Question: I'm working on a todo list in my current project.
I can display the todo list but when I click the checkbox to mark a task as complete I get this 'TypeError':

I've tried to use Google and Stack to find an answer but still can't figure out what it is I'm doing wrong. Why is 'toggleComplete' not a function?
'''
import { createSlice } from '@reduxjs/toolkit'
export const todosOne = createSlice({
name: 'todos',
initialState: [
{ id: 1, text: 'This is a todo item', complete: false },
{ id: 2, text: 'This is a todo item', complete: false },
{ id: 3, text: 'This is a todo item', complete: false },
{ id: 4, text: 'This is a todo item', complete: false },
{ id: 5, text: 'This is a todo item', complete: false },
],
toggleComplete: (store, action) => {
const checkedItem = store.items.find(item => item.id === action.payload)
if (checkedItem) {
checkedItem.complete = !checkedItem.complete
}
}
})
'''
'''
import React from 'react'
import styled from 'styled-components'
import { useSelector, useDispatch } from 'react-redux'
import { todosOne } from '../Reducers/todosOne'
export const TodoListOne = () => {
const dispatch = useDispatch();
const items = useSelector(store => store.todos);
const onChecked = complete => {
dispatch(todosOne.actions.toggleComplete(complete))
}
return (
<>
{items.map(todos => (
<TodoContainer key={todos.id}>
<List>
<label>
<input type="checkbox"
checked={todos.complete}
onChange={() => onChecked(todos.id)}
/>
</label>
</List>
<TodoText>{todos.text}</TodoText>
</TodoContainer>
))}
</>
)
}
'''
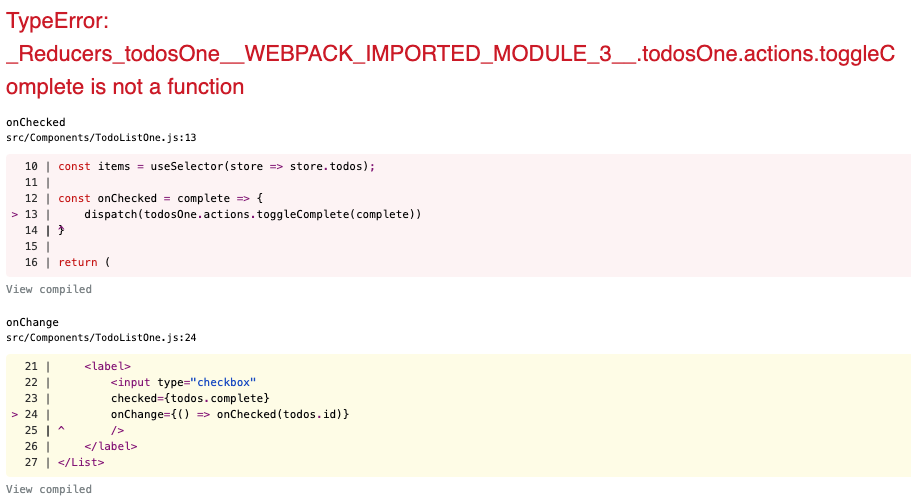
Answer: It should be
'''
export const todosOne = createSlice({
name: 'todos',
initialState: [
{ id: 1, text: 'This is a todo item', complete: false },
{ id: 2, text: 'This is a todo item', complete: false },
{ id: 3, text: 'This is a todo item', complete: false },
{ id: 4, text: 'This is a todo item', complete: false },
{ id: 5, text: 'This is a todo item', complete: false },
],
// here!
reducers: {
toggleComplete: (store, action) => {
const checkedItem = store.items.find(item => item.id === action.payload)
if (checkedItem) {
checkedItem.complete = !checkedItem.complete
}
}
// here!
}
})
'''